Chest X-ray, PA view. Patient: 38 years old, sex M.
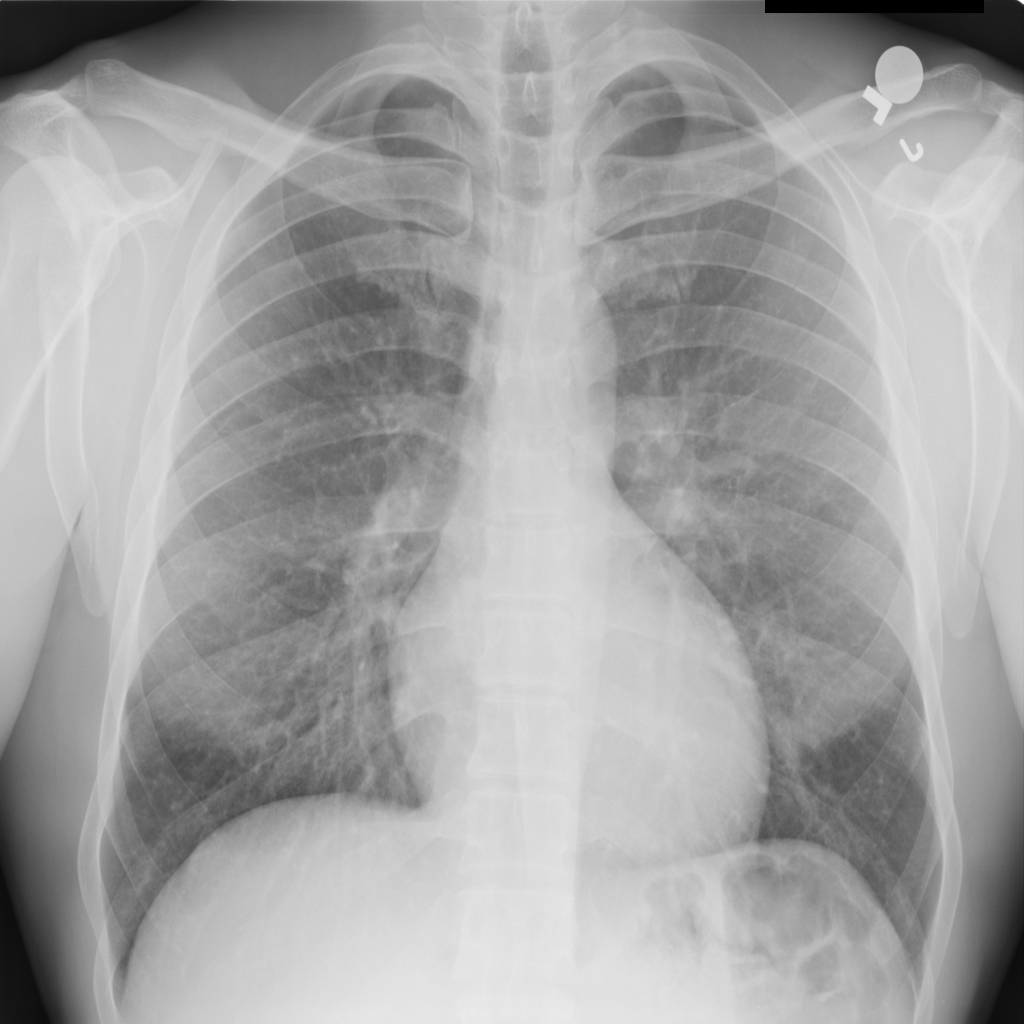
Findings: No Finding